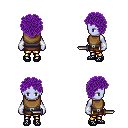
a pixel art fantasy rpg character, female body template, dark elf, purple skin, leather chest armor, gold greaves, purple curly afro hairstyle, white cloth bracers, ghillies, dagger, four views (front, back, left, right), 2x2 character sprite sheet, small pixel art, hard edges, no anti-aliasing